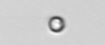
Label: nanoplankton_mix